Question: My 'DateTime?' with a value minus another 'DateTime?' with a value is resulting in a null 'TimeSpan?'.

I could not replicate this in a console app as it worked with the same dates. The date formats are in dd/mm/yyyy
I understand that I do not need '.Value' with the code in places. I have tried without '.Value'.
'''
TimeSpan ts = DateModified.Value - publishRecord.DatePublished.Value;
TimeSpan ts2 = DateModified.Value.Subtract(publishRecord.DatePublished.Value);
TimeSpan? ts3 = DateModified - publishRecord.DatePublished;
'''
All attempts result in that line having the exception as in the screenshot. 'Nullable object must have a value.'
Both DateModified and DatePublished are DateTime? standard. The properties are auto get; set;
I can't explain this bug. This is a system that is nunit tested. So it is a surprise when something in a well tested area turns this up. This bug appeared during interface development and so was debugging it by attaching to the class library and refreshing the web page. Builds in both solutions were always performed.
I make regular database snapshots and retained the current broken one while going back to a snapshot just prior to the problem. The system worked. Going back to the broken one showed the bug again.
I made a console app and wrote code with the class library reference to perform a similar code track and could not replicate the bug in the "broken" snapshot.
What happened in between working and not working, windows updates, mainly for office software.
I have retained the database snapshot and will see if this problem occurs again in the next few days. If it does not I will at that point delete the question.
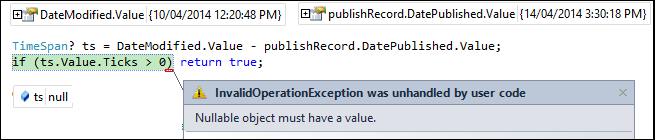
Answer: There is no point in using a Nullable Timespan here in that way. Either both of the DateTime?'s have a value, and you get a regular (non-nullable) TimeSpan, or one or both of the DateTime?'s does not have a value, in which case access the '.Value' property will cause an exception. It sounds like you should have code more like this:
'''
TimeSpan? ts = null;
if (DateModified.HasValue && publishRecord.DatePublished.HasValue)
ts = DateModified.Value - publishRecord.DatePublished.Value;
'''
I also noticed this:
> I made a console app and wrote code with the class library reference to perform a similar code track and could not replicate the bug in the "broken" snapshot.
Based on that, I'd look for something in another thread that's changing one of those values out from under you. Perhaps try logging the values of 'DateModified' and 'publishRecord.DatePublished' before the line executes and again when the exception is thrown. I expect you'll find that one of them has become 'null'.